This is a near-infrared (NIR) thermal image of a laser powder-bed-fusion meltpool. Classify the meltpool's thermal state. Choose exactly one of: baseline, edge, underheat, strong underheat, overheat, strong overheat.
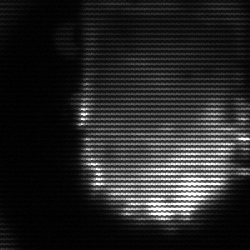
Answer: baseline